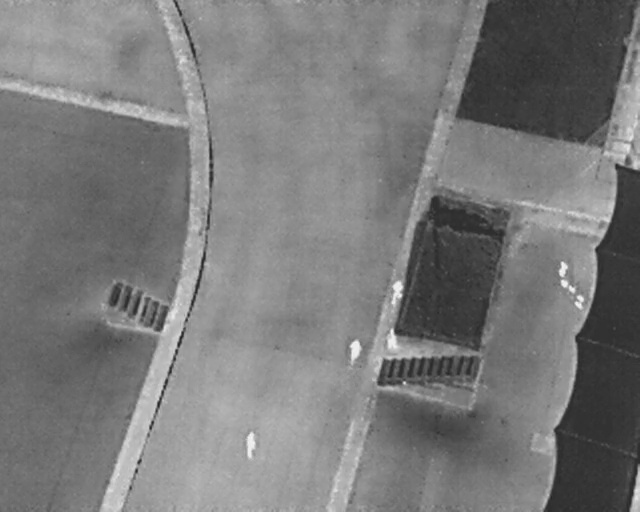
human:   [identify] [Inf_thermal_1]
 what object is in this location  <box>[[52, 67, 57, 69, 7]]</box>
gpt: <ref>1 large person at the center</ref>

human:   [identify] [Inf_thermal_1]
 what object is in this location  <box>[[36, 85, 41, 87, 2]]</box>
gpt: <ref>1 medium person at the bottom</ref>